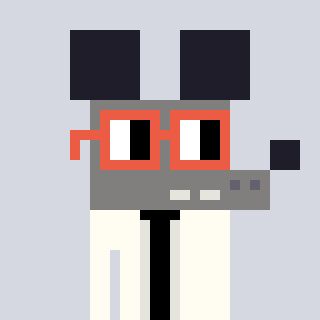
a pixel art character with square orange glasses, a mouse-shaped head and a grayscale-colored body on a cool background